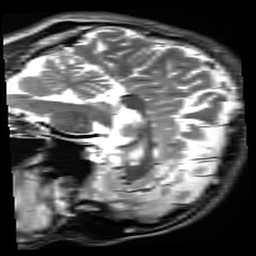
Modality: inplaneT2
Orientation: sagittal
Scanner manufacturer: siemens
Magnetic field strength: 3 T
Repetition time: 7.02 s
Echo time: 0.069 s